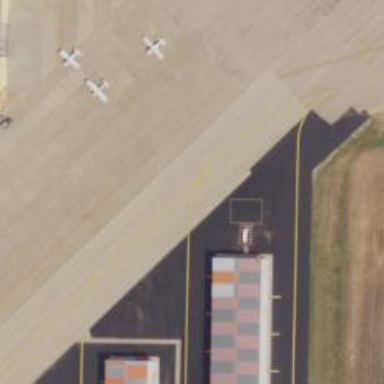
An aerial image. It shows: View of taxiway at the airport.